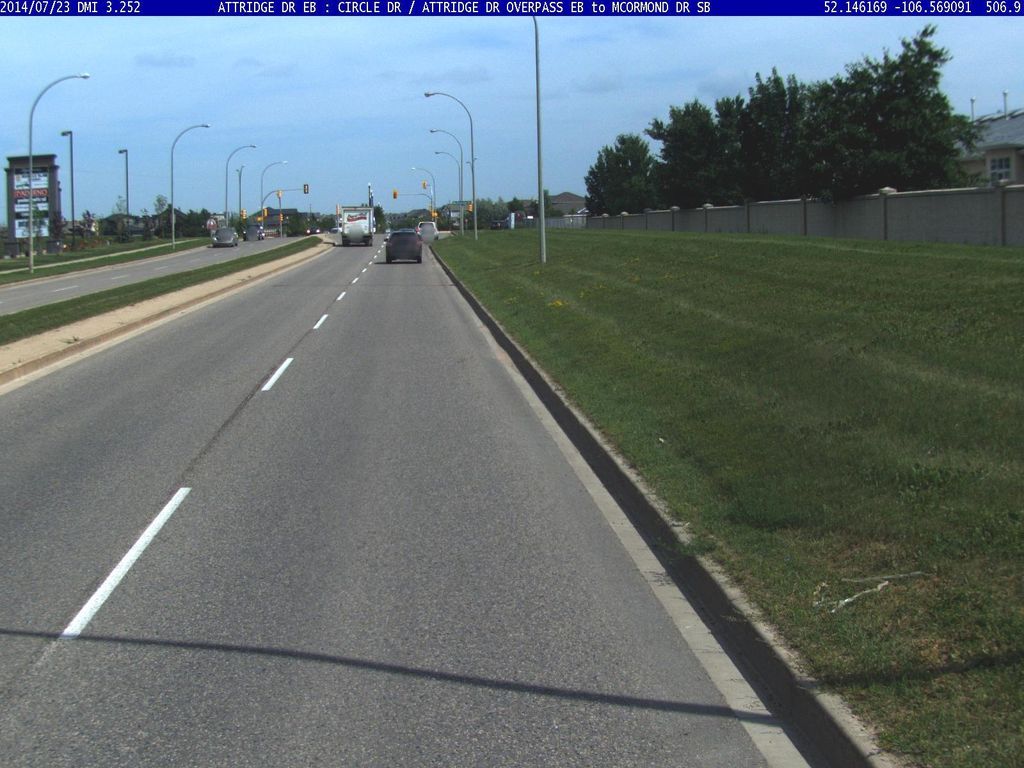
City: saskatoon